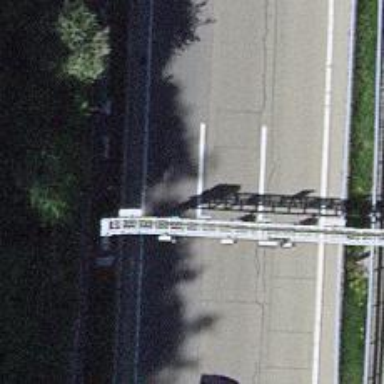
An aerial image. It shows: Gantry structure.